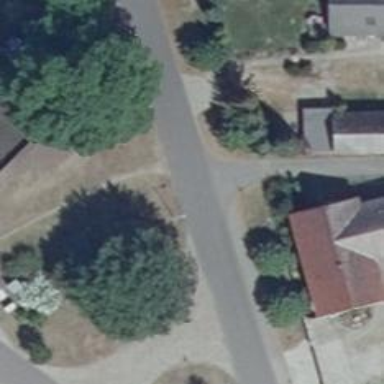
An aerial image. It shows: Ground path.